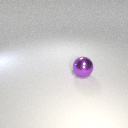
large purple metal sphere